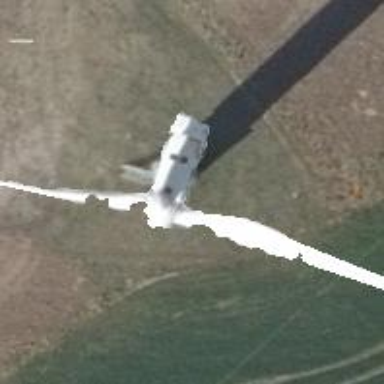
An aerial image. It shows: Wind generator with horizontal axis. The wind turbine is from Vestas.